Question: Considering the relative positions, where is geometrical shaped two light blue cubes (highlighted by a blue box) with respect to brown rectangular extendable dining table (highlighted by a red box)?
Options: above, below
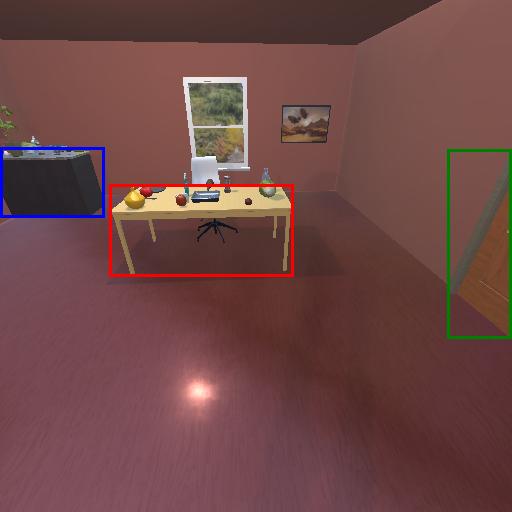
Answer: above